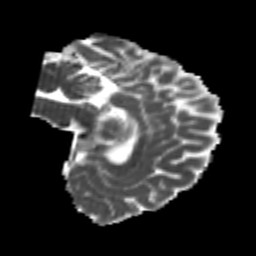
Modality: MD
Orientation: sagittal
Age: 23
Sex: female
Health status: healthy
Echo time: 0.074 s